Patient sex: M
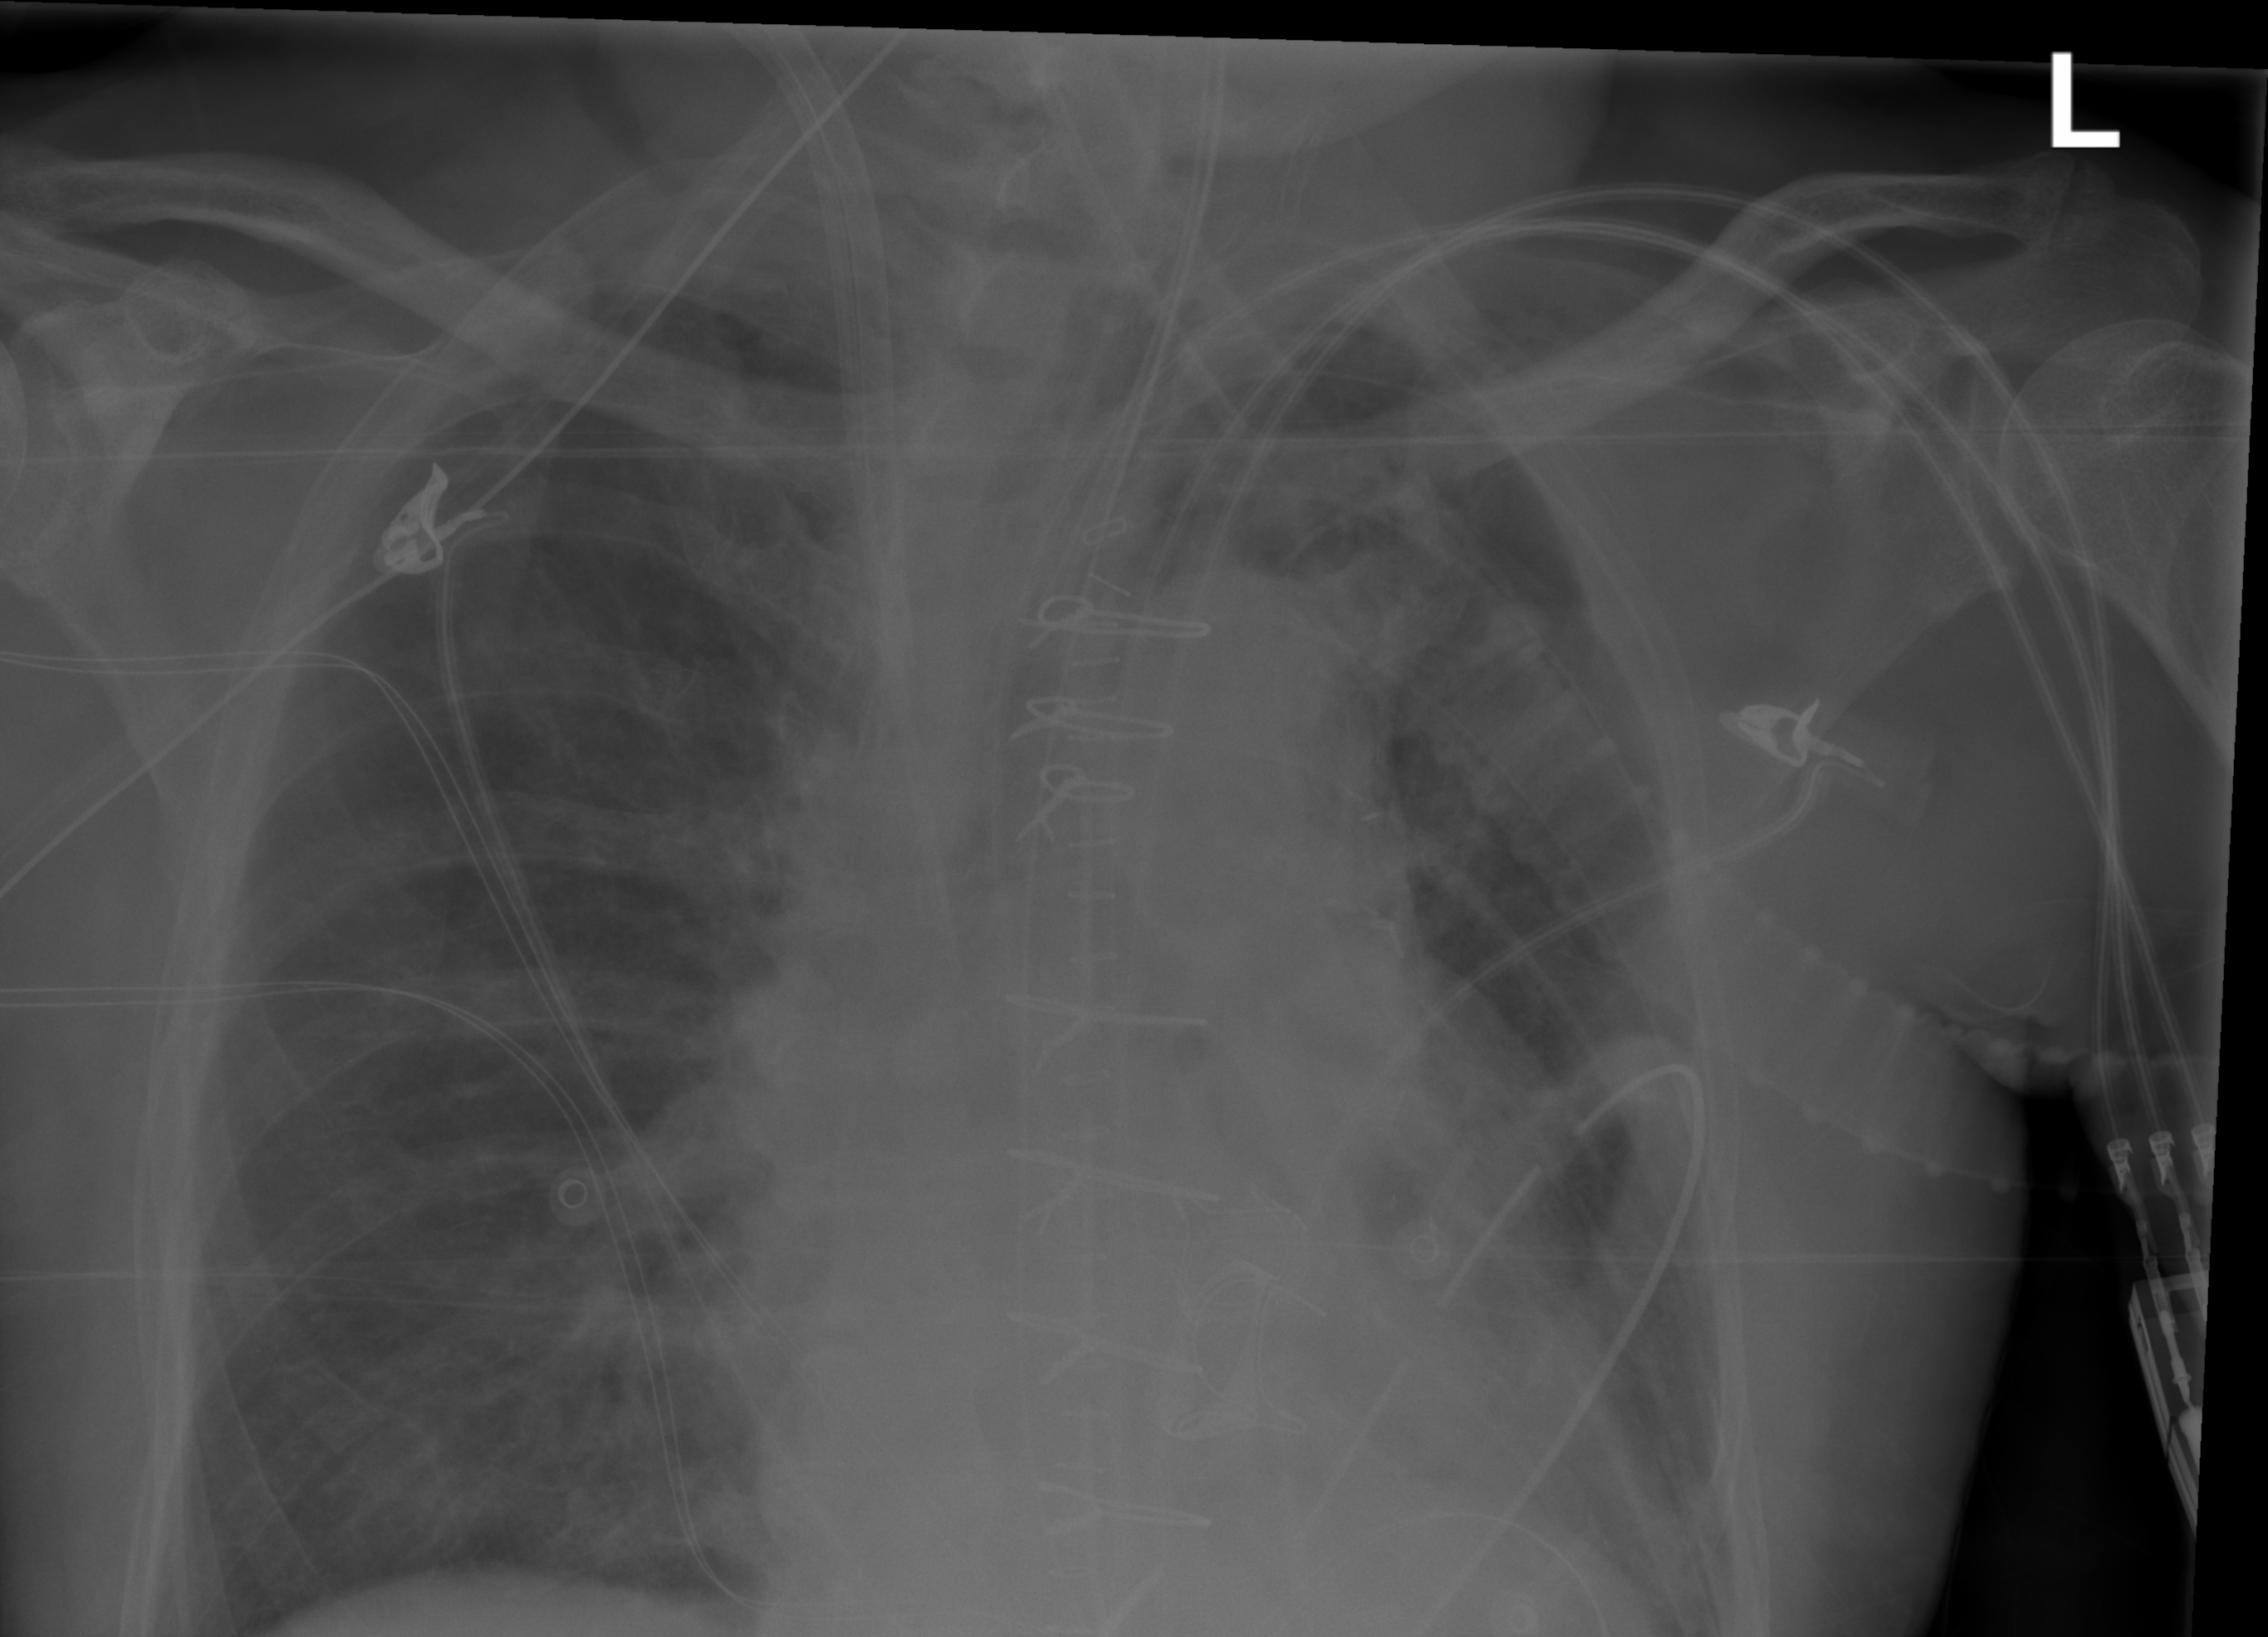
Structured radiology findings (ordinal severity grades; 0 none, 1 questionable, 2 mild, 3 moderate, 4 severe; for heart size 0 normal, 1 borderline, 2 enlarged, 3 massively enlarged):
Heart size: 0
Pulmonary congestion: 0
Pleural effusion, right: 0
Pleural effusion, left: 0
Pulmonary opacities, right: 0
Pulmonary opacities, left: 0
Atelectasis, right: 0
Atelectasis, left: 0